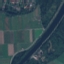
Land use / land cover class: River